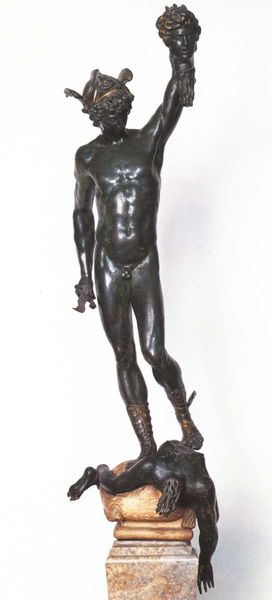
Titel: Perseus (Bronzemodell)
Künstler: Benvenuto Cellini
Institution: Florenz, Bargello
Schlagwörter: hand, kampf, kopf, körper, mann, nackt, brust, hut, schwarz, säule, arm, enthauptet, enthauptung, geköpft, sockel, tot, schlank, figur, skulptur, statue, muskeln, metall, sandalen, bronze, podest, dünn, penis, schwert, helm, sieg, jüngling, erhoben, gorgo, hermes, merkur, kopfschmuck, herkules, sieger, siegerpose, standbild, triumpf, besiegt, schlangenhaupt, statu, trimumpf, siees